Brain MRI, t2w sequence, axial 2D slice.
Patient: age 50, sex F, weight 78 kg, height 1.78 m
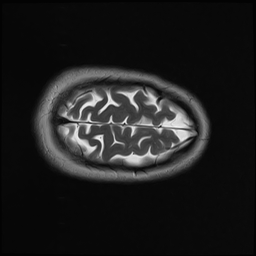